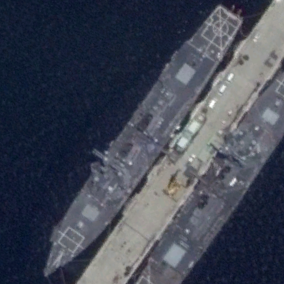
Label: destroyer